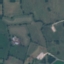
Land use / land cover class: Pasture